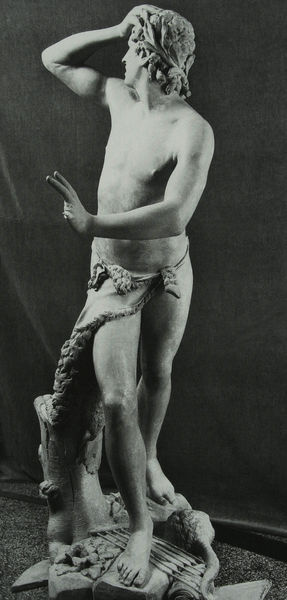
Titel: Orpheus
Künstler: Antonio Canova
Standort: Venedig
Institution: Museo Correr
Schlagwörter: akt, baum, fuß, hand, haut, kopf, körper, lendenschurz, mann, nackt, schatten, schurz, weiß, bewegung, blume, brust, finger, geste, grau, haar, licht, marmor, paris, profil, raum, schwarz, stirn, zeichen, blick, gürtel, tuch, jung, wand, arm, arme, band, falten, sockel, stehen, stein, steine, baumstamm, gehen, boden, figur, gewand, haare, pose, stehend, klassizismus, gesang, musiker, pflanze, locken, schulter, schön, ranken, skulptur, statue, fell, bein, haltung, gray, grey, hair, portrait, muskeln, two, halbakt, plastik, podest, junge, brustwarze, knie, schenkel, dünn, flucht, foto, fotografie, photographie, abgewandt, antike, knabe, lende, torso, barfuß, schwarzweiß, schlange, gestik, gedreht, photo, jüngling, antik, manierismus, muskel, greek, harp, man, mythology, naked, nude, roman, skin, stone, tree, faun, pan, umfassen, erhoben, segnung, gehend, head, young, boy, feet, apoll, gottheit, harfe, spielbein, standbein, reben, david, black and white, drehung, fotographie, reproduktion, leier, herkules, verdreht, myth, schwur, youth, baumstumpf, sculpture, pfeile, mamor, klassisch, körperhaltung, marble, person, abwehr, harve, kithara, mythological, wreath, adonis, foot, lendenschutz, legs, cloth, umdrehen, bare, fingers, verlorenes profil, beschädigt, chest, figure, rückwärts, umwenden, bernini, schrittstellung, vlies, plasik, orpheus, freistehend, abgebrochen, bible, standing, biblical, kanbe, body, goliath, umschlingen, thorvaldsen, thighs, canova, broken, felndenschurz, hercule, rückschau, schwerpunkt, thorwaldsen, victory, missing, knees, running, bare feet, damid, loincloth, apollo, lyre, portraiture, peace sign, damaged, waist, turned, semi-nude, looking away, calves, spulptur, head wreath, laural, stepping, two fingers